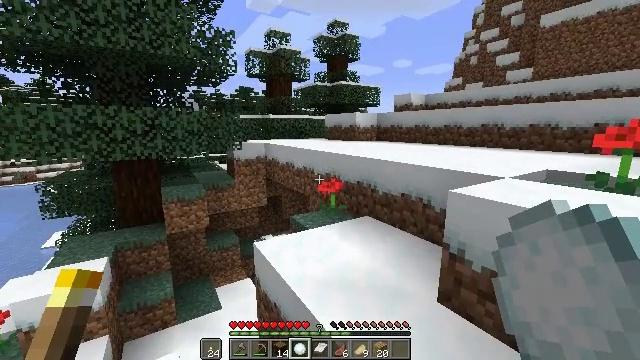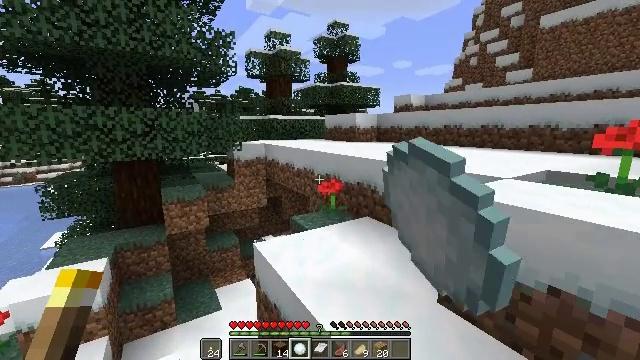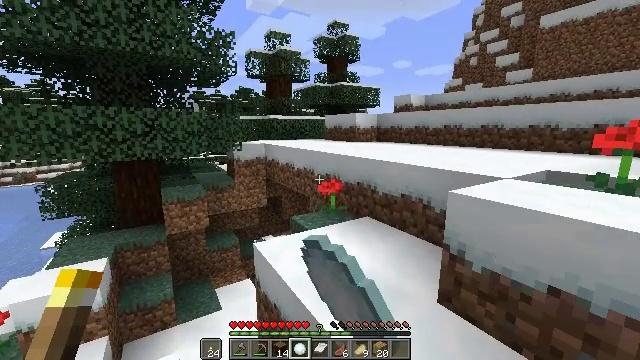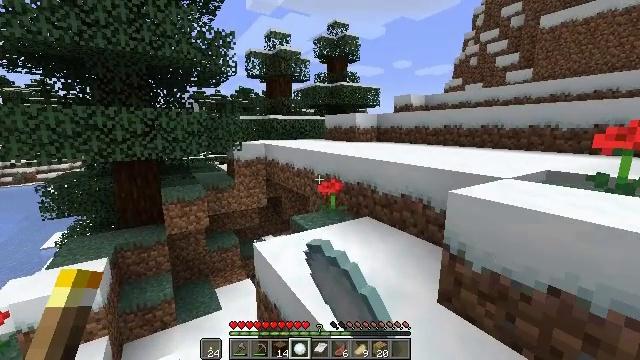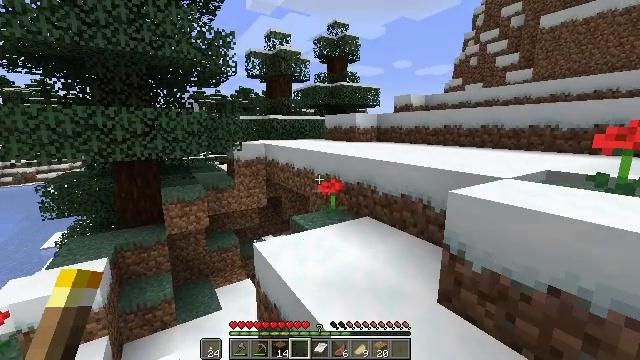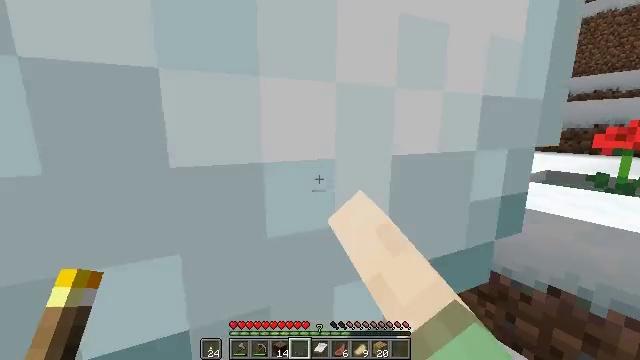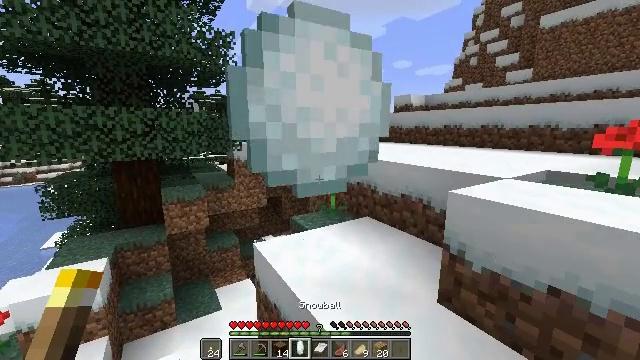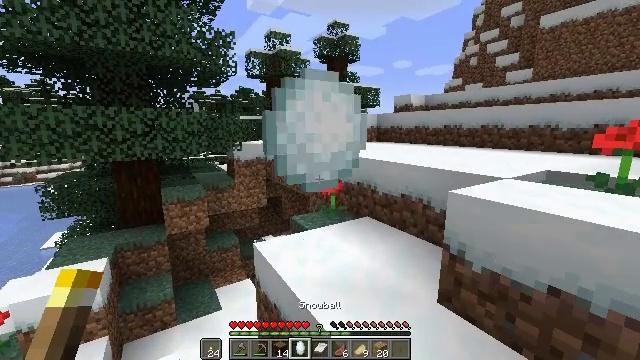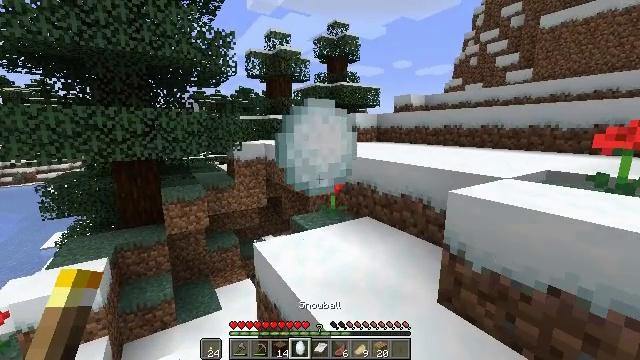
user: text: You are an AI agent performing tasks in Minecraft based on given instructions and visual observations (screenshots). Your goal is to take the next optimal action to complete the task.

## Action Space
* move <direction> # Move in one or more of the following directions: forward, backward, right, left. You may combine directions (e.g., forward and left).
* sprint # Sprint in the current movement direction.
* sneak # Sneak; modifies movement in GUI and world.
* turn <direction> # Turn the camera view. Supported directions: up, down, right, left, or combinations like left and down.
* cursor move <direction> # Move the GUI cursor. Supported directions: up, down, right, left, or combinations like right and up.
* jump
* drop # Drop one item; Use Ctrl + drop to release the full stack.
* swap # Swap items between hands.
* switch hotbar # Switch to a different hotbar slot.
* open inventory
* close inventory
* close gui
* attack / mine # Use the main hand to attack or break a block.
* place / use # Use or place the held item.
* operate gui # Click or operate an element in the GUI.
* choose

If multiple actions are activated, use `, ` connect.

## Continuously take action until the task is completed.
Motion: motion action
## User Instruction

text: Drop a snowball.
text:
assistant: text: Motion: drop
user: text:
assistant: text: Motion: drop
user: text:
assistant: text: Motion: no_op
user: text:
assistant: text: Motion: drop
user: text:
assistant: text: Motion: drop
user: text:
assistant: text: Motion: drop
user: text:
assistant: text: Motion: drop
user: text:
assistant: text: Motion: drop
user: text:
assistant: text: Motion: drop